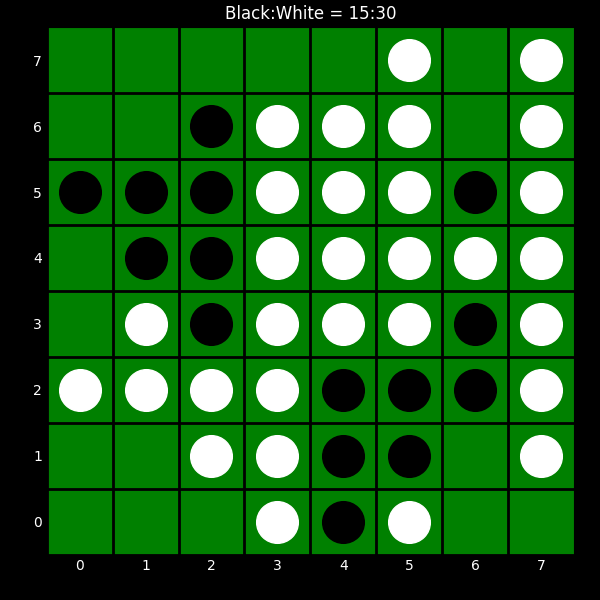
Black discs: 15
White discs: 30